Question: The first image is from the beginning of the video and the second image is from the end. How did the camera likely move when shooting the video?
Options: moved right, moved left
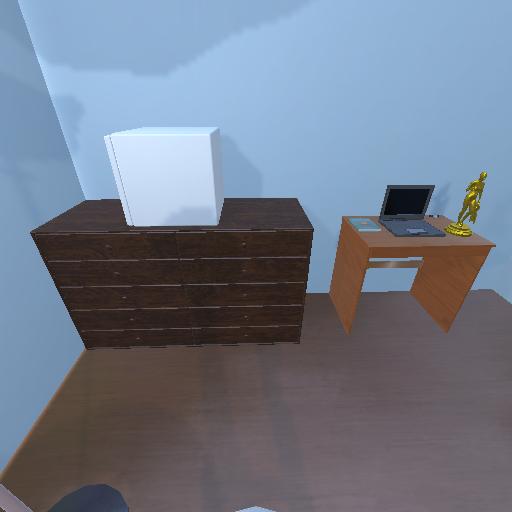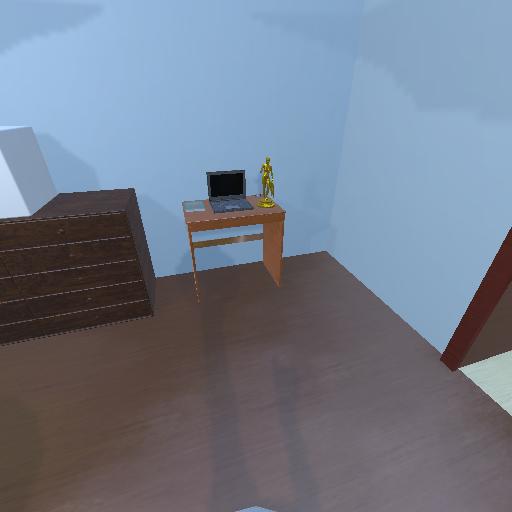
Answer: moved right